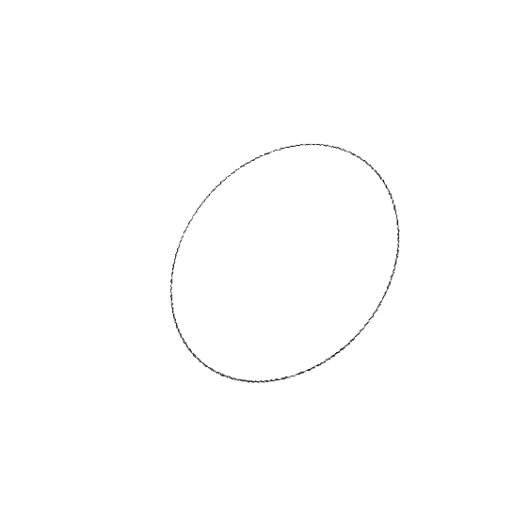
Crossing number: 0